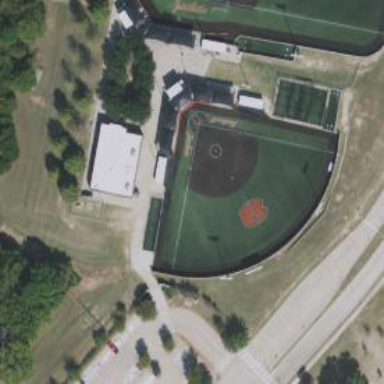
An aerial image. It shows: Softball pitch for leisure and sport activities.